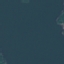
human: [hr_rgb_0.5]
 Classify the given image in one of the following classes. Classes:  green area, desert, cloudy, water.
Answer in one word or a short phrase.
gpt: water